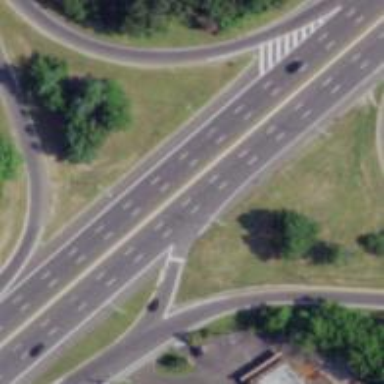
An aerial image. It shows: Trunk link highway.